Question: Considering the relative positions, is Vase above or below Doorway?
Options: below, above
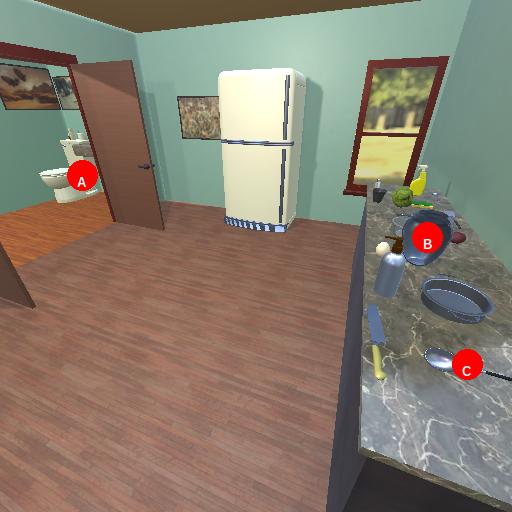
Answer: below